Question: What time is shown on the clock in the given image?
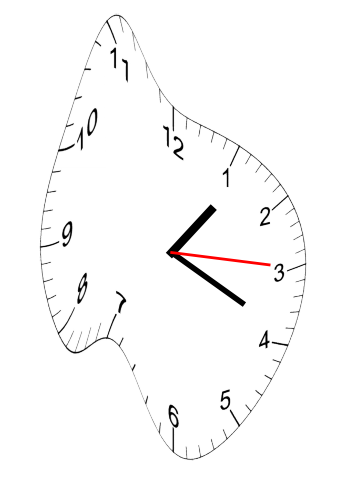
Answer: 01:19:15